Question: I'm trying to make web application which allows users to monitor their websites data in real time dashboard. But now am confused a bit how to store data, for good website performance. I would like to use Microsoft SQL Server database engine, with entity framework. So I made a sketch of database, I was thinking to use:

But now am confused about performance of this type of data storing. All I need that user can have many dashboards, with infinitive numbers of widgets on them, also they could share their dashboard with others. Also sorting widgets by category then selecting them into dashboard. My point is, maybe someone could share their opinion about database schema, is it relevant for project like, that and if not how could I improve it?
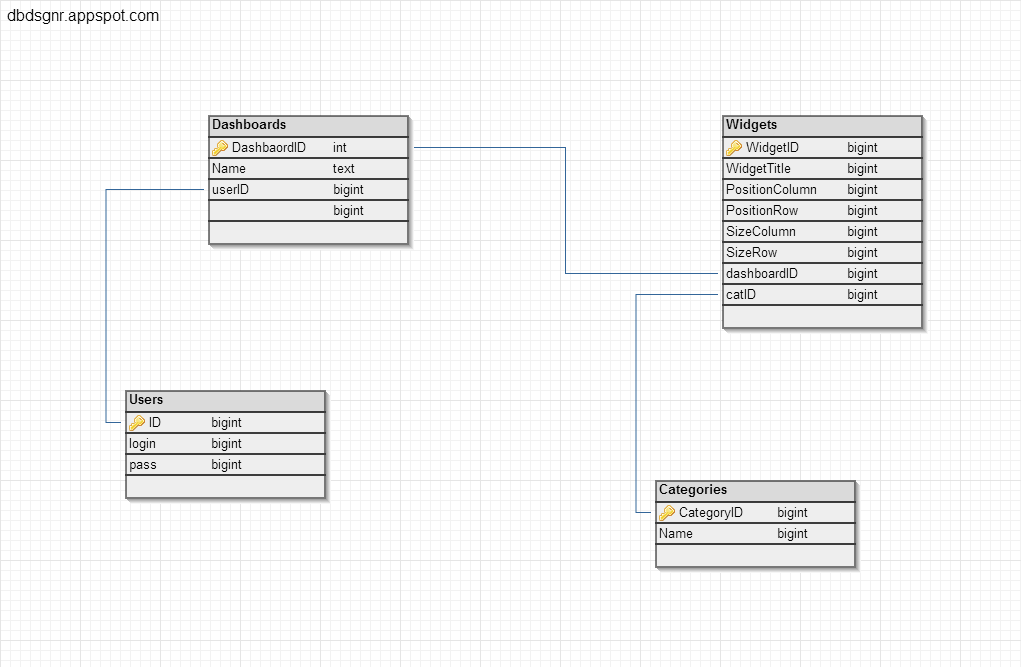
Answer: This is a pre-mature optimization. Do you have millions of users? Probably not. Right now all that is important is laying out the data in a way that is sensible to the development team. Does this data make sense to you based on how you plan to use it? If the answer is yes then keep this schema. It is difficult to know what your app will be like in a year's time and impossible to know about a time when you will require optimization.
Right now you have 4 tables so you don't need to worry about the connectivity of your data. As long as you understand your data you will be fine.b